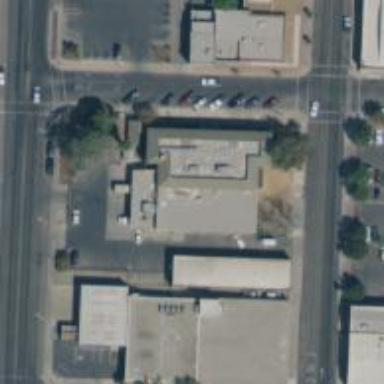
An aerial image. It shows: Post office.